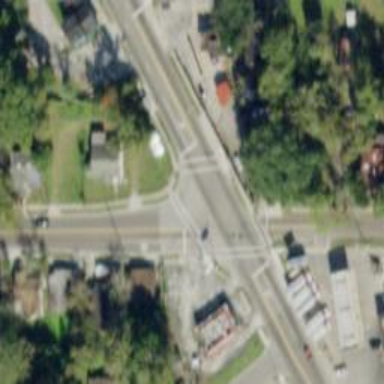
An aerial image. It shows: Marked crossing on the road.